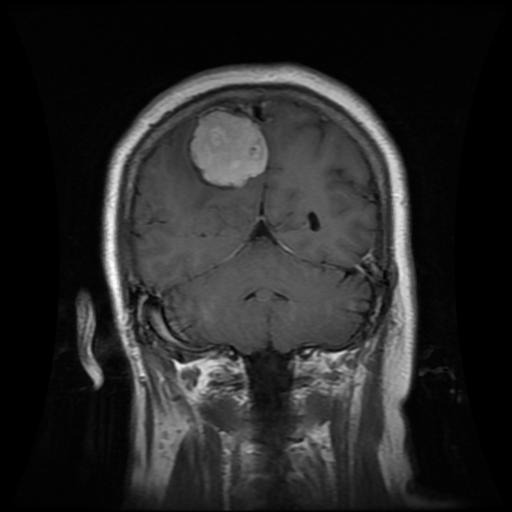
Label: meningioma